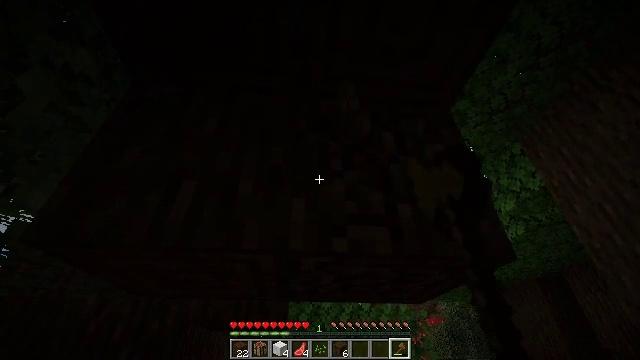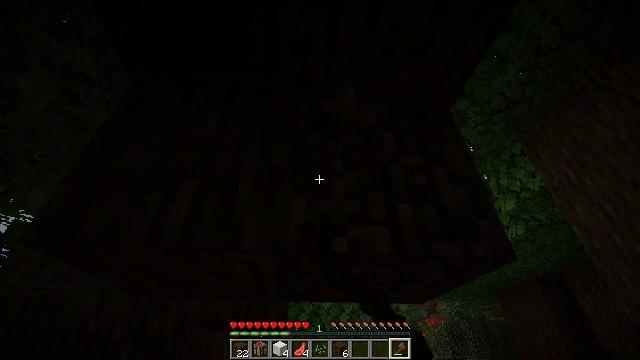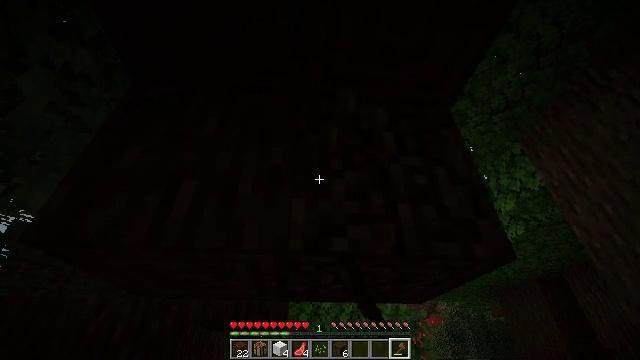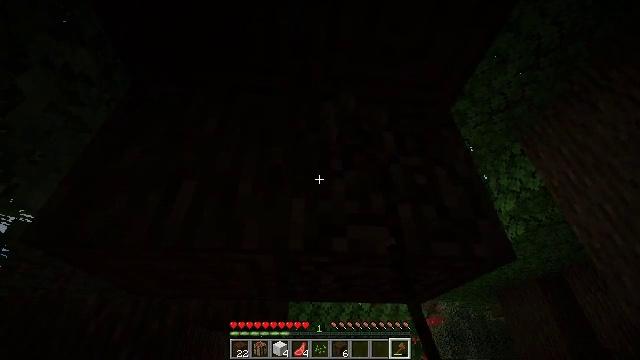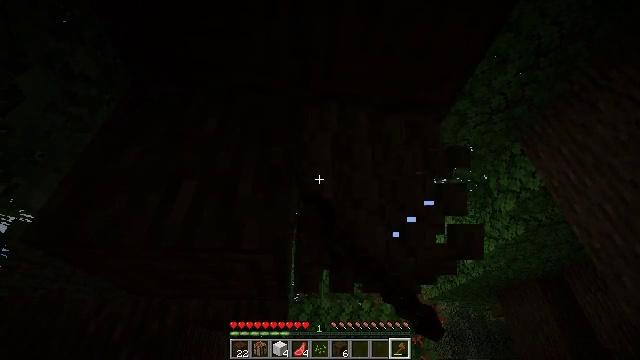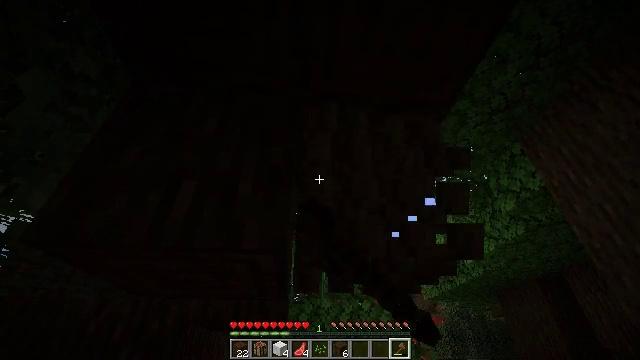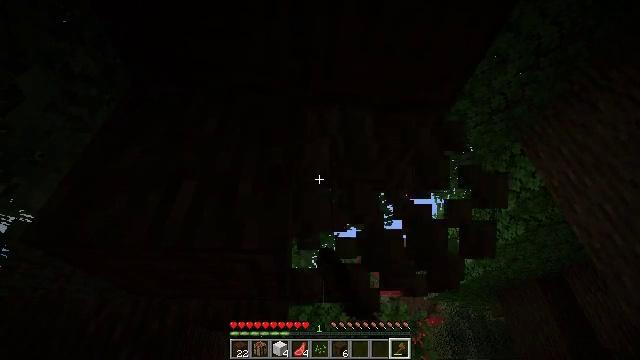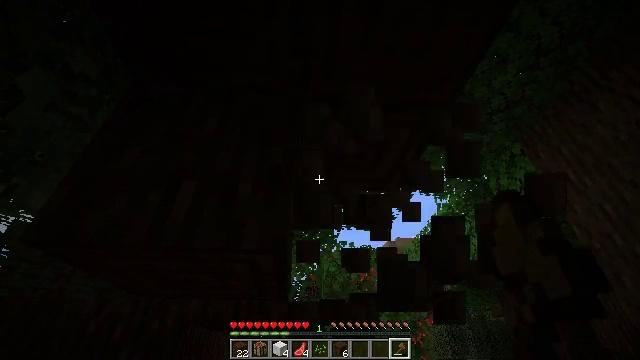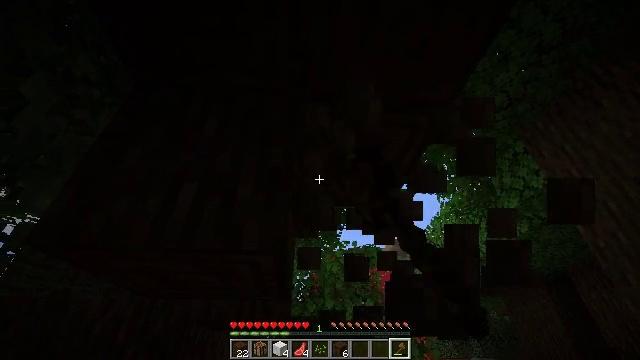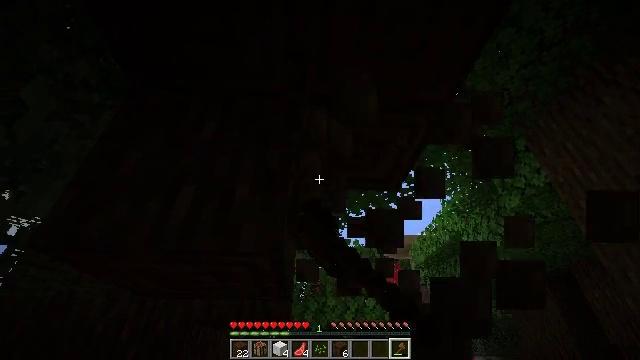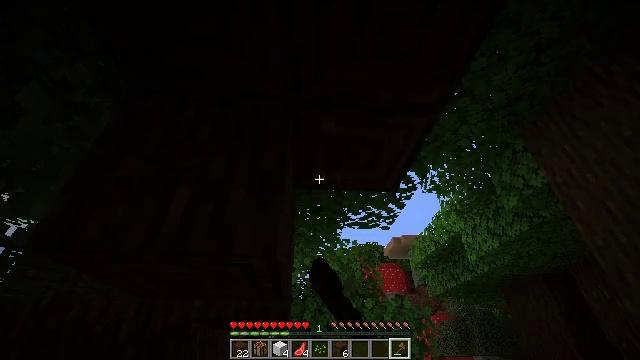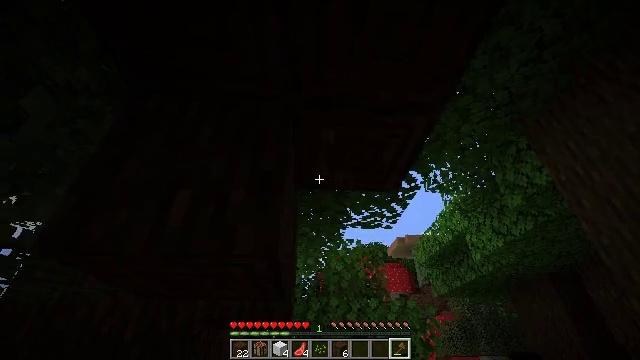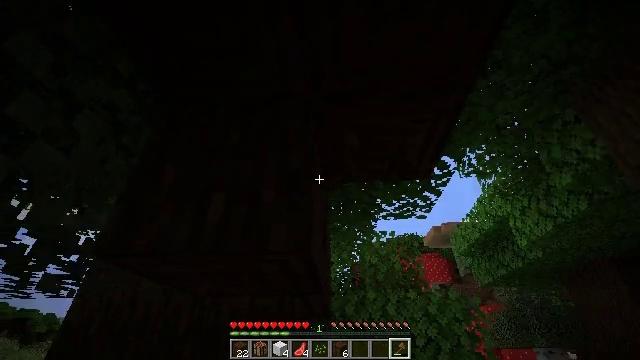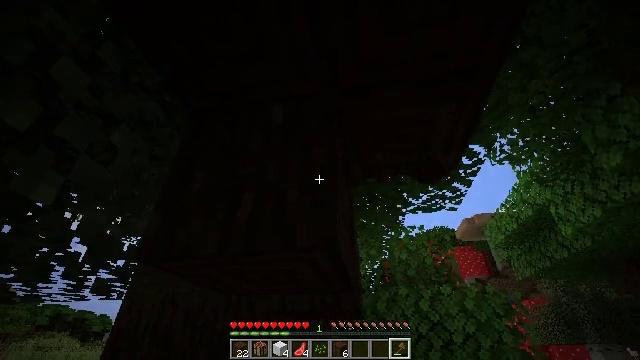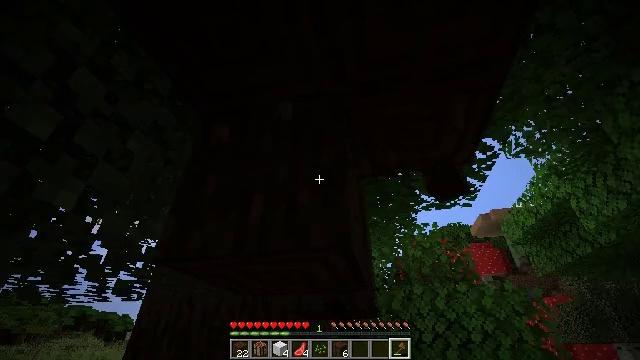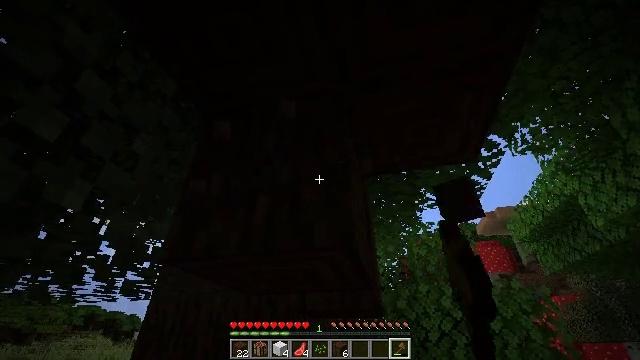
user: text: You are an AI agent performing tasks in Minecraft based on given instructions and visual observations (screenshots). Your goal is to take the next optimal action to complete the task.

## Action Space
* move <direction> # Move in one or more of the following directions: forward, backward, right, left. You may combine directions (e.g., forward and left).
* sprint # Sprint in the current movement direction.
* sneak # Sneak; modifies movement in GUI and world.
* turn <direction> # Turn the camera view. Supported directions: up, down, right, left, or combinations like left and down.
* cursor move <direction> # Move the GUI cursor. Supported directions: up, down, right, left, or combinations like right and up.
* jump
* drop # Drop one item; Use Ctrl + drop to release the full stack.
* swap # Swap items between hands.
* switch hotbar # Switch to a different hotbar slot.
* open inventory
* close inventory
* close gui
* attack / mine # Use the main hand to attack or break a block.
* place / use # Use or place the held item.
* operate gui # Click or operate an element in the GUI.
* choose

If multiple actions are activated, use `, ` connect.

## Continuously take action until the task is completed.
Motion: motion action
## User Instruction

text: Break the dark oak log in the forest.
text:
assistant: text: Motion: attack / mine
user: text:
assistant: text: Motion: attack / mine
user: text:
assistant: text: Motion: attack / mine
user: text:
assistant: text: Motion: attack / mine
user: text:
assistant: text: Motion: attack / mine
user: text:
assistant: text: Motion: attack / mine
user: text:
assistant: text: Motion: attack / mine
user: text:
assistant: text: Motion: attack / mine
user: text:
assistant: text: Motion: attack / mine
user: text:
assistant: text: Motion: attack / mine
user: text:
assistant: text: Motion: attack / mine
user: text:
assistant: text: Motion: turn left and down, attack / mine
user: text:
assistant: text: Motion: turn left, attack / mine
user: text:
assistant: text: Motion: turn left, attack / mine
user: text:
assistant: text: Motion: turn left, attack / mine
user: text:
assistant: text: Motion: turn left, attack / mine
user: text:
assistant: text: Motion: turn left, attack / mine
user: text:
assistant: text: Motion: attack / mine
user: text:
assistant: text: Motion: attack / mine
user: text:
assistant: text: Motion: attack / mine
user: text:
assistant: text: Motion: attack / mine
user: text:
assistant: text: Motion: attack / mine
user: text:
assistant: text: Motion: attack / mine
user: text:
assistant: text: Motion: attack / mine
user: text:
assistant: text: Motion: attack / mine
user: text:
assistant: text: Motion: attack / mine
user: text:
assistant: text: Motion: attack / mine
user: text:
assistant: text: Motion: attack / mine
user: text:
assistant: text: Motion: attack / mine
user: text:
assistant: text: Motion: attack / mine